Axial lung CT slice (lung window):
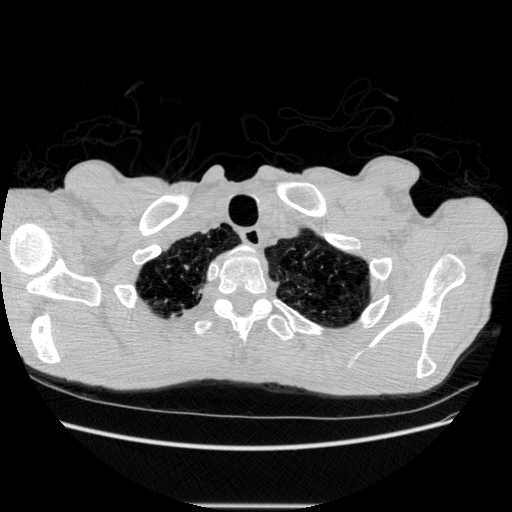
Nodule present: no